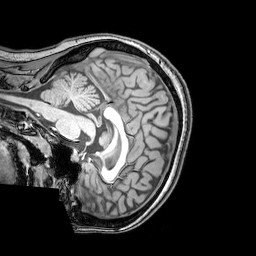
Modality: T1w
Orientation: sagittal
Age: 25
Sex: female
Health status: healthy
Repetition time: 0.081 s
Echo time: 0.037 s